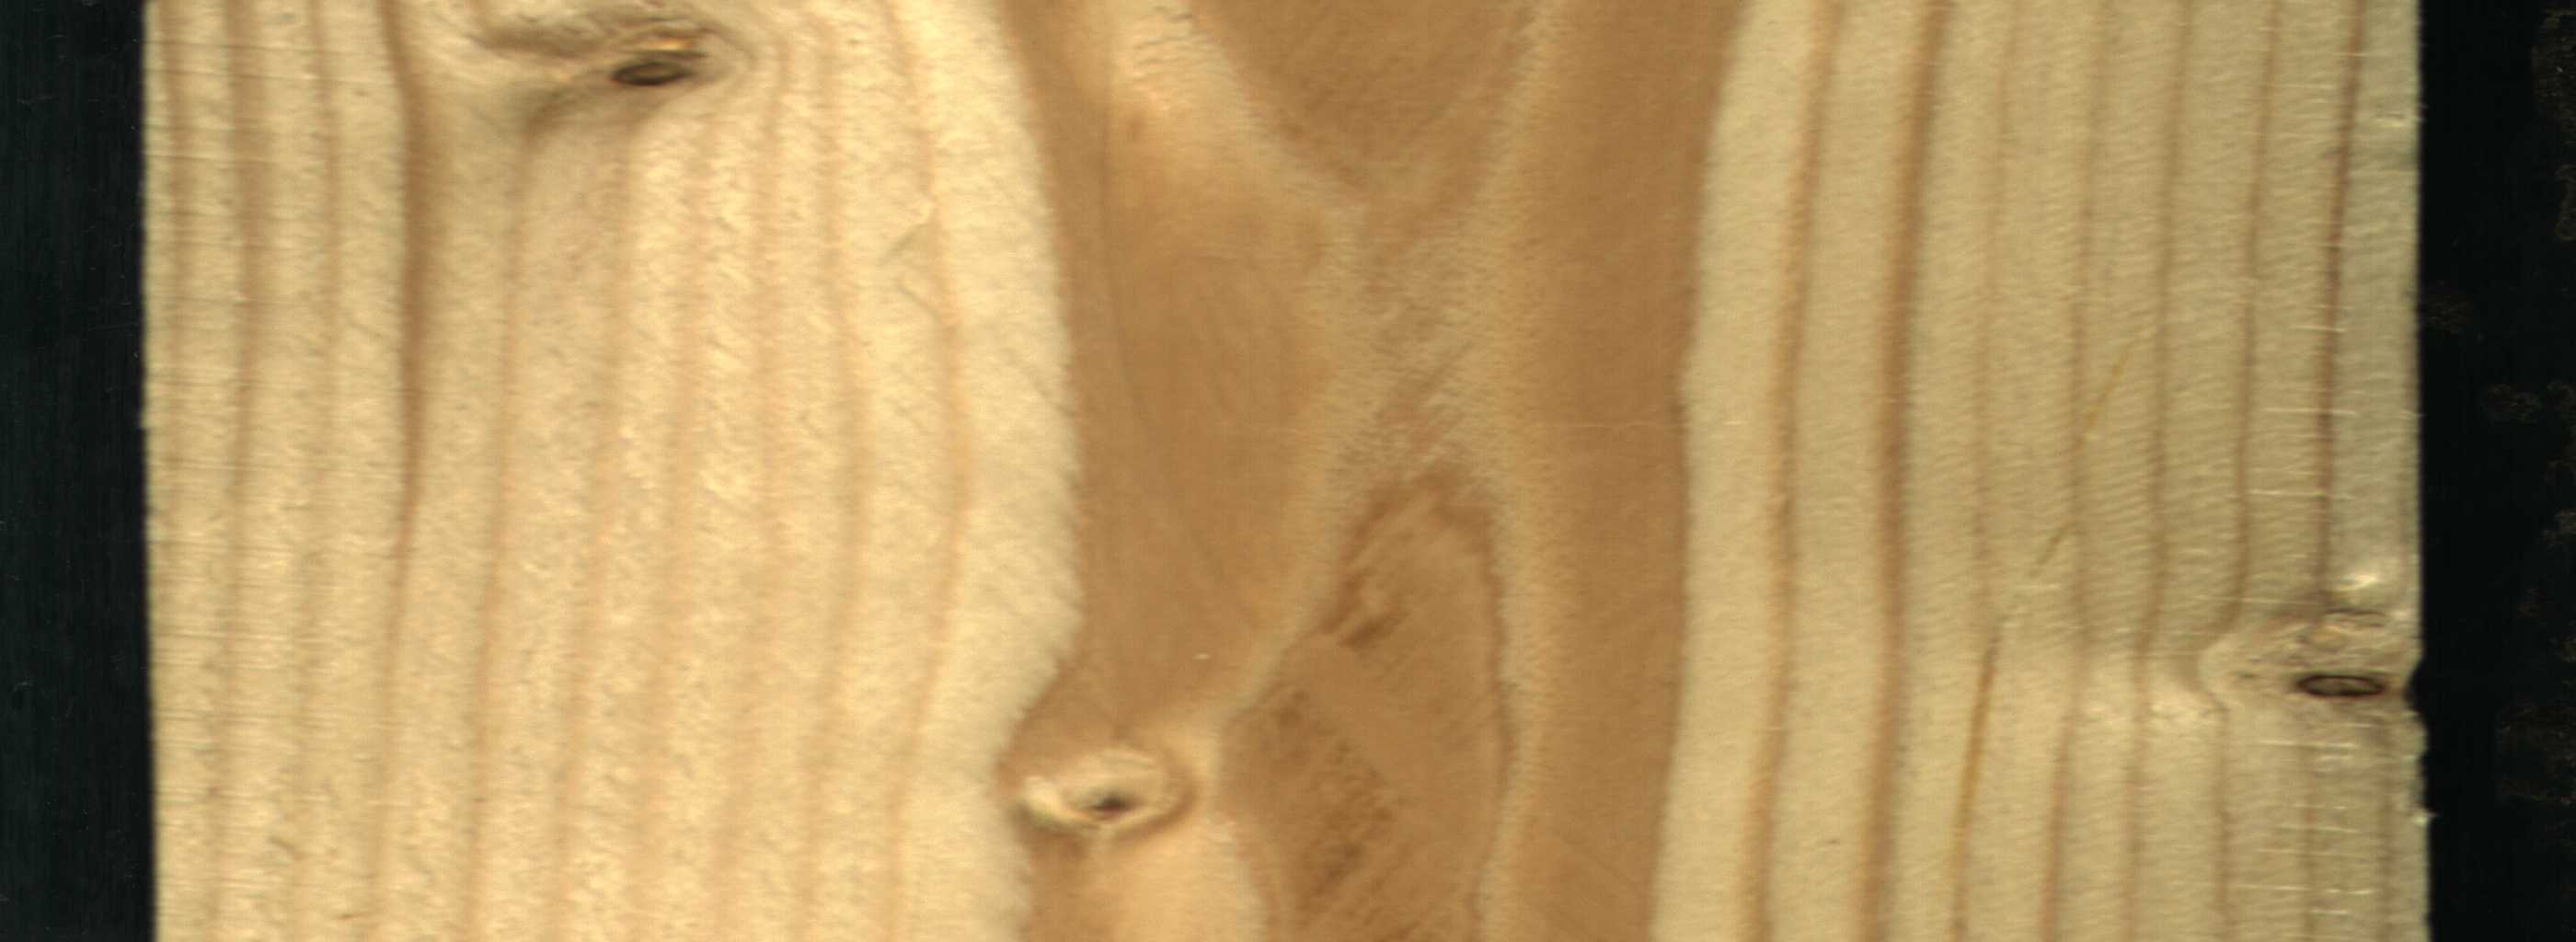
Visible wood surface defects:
Dead_Knot
Dead_Knot
Live_Knot